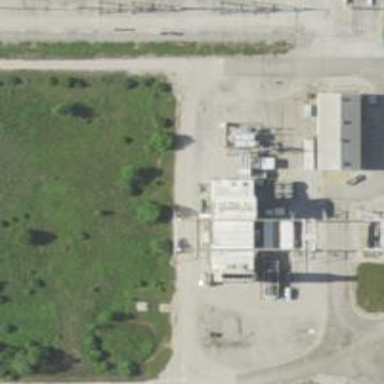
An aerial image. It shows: Gas turbine generator powered by gas.